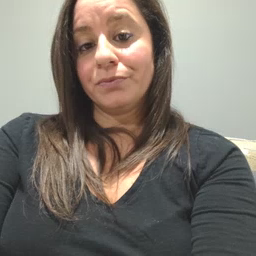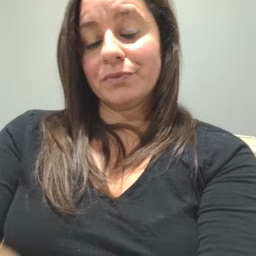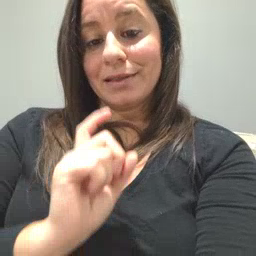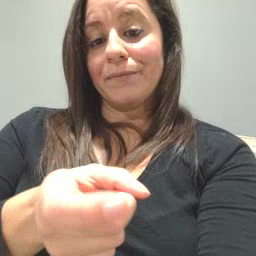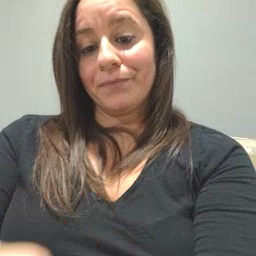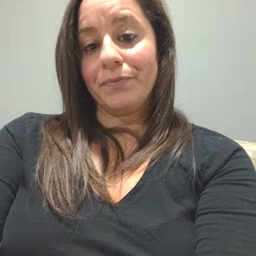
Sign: gift